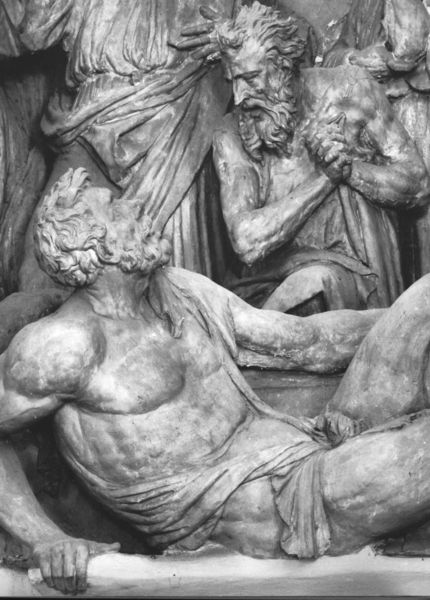
Titel: Marientod
Künstler: Alfonso Lombardi
Standort: Bologna, S. Maria della Vita (EU - I)
Schlagwörter: gruppe, hand, mann, nackt, umhang, ausschnitt, brust, frisur, männer, nase, blick, gürtel, tuch, bart, bärte, blicke, halten, knoten, stein, vollbart, blicken, hände, figur, gewand, haare, locken, schulter, skulptur, beine, relief, liegen, muskeln, bauch, halbnackt, laken, krank, lendentuch, rippen, knien, anschauen, grab, antik, toga, knieen, ansehen, vollbärte, liegender, gegürtet, aufschauen, grabaufsatz